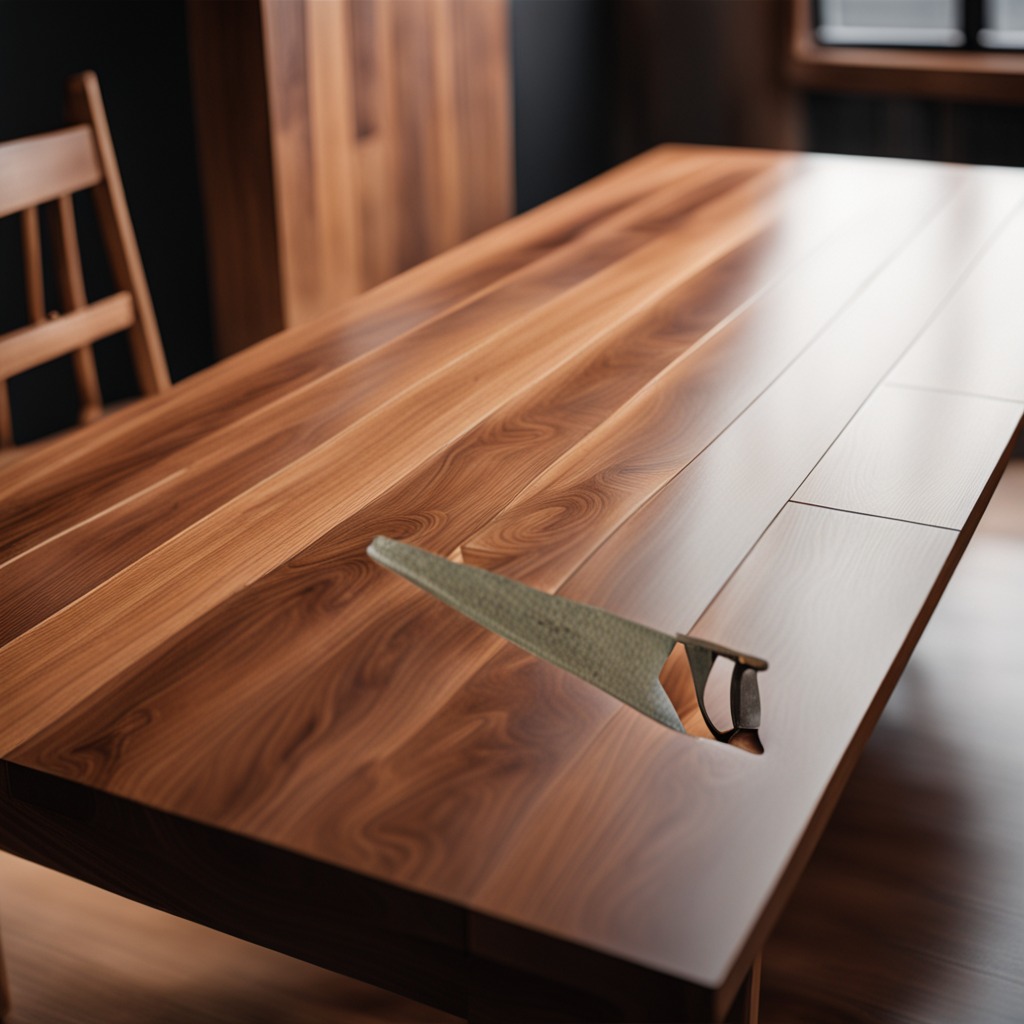
A handheld metal saw is lying on the wooden table in a carpentry studio.